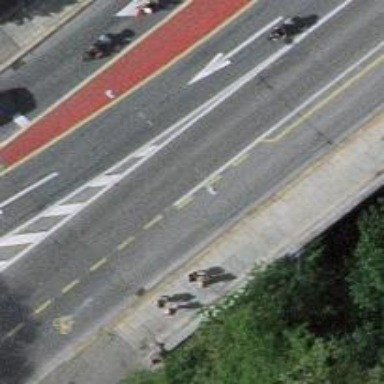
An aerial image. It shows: Secondary road with bridge. The road has separate cycle lane with exclusive use. There are trolley wires present alongside the asphalt surface.